Aerial crown-view tile of a tropical tree (Barro Colorado Island, Panama), acquired 20240918:
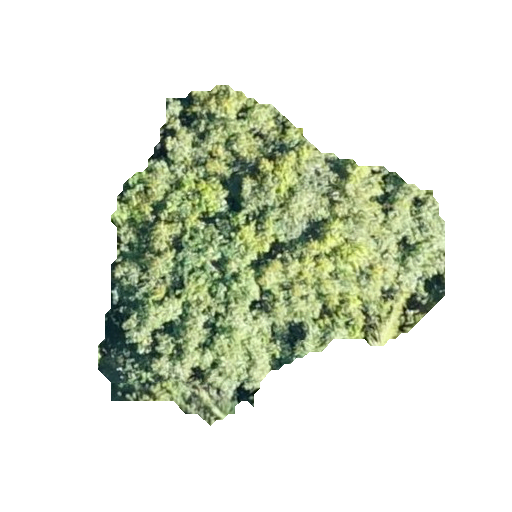
Species: Protium stevensonii
GBIF accepted scientific name: Tetragastris panamensis
Crown area: 118.964 m²